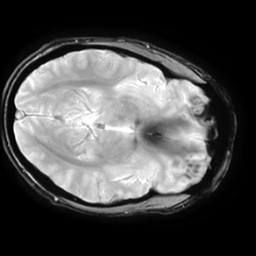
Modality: T2starw
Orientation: axial
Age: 24
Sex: male
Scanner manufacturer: ge
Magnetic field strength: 3 T
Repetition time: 0.65 s
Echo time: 0.02 s